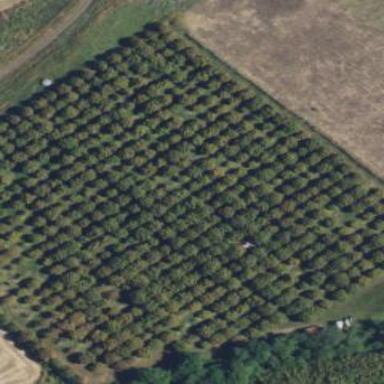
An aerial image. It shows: Orchard.